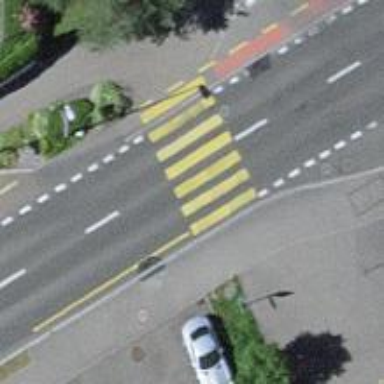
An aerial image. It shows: Kerb serving as barrier.